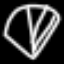
Label: diamond